【题型】解答题　【知识点】立体几何　【难度】medium
如图, 在棱长均为 4 的四棱柱 \(ABCD-A_1B_1C_1D_1\) 中, \(DD_1 \perp\) 平面 \(ABCD\), \(\angle BAD = 60^\circ\), \(E\) 为线段 \(AD\) 的中点.

(1) 求平面 \(BD_1D\) 与平面 \(BD_1E\) 夹角的余弦值;

(2) 在线段 \(B_1C\) 上是否存在点 \(F\), 使得 \(DF \parallel\) 平面 \(BD_1E\)? 若存在, 请确定点 \(F\) 的位置; 若不存在, 请说明理由.
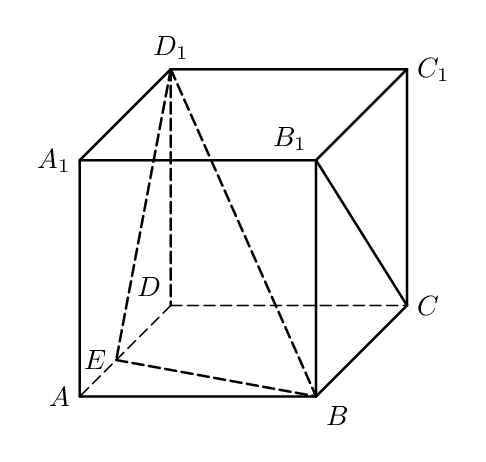
【解答】
\textbf{【答案】}
(1) \(\dfrac{\sqrt{15}}{5}\);
(2) 存在, 点 \(F\) 为线段 \(B_1C\) 的靠近点 \(C\) 的三等分点.

\vspace{1em}

\textbf{【解析】}
连接 \(AC\), 与 \(BD\) 交于点 \(O\), 连接 \(A_1C_1\), \(B_1D_1\), 交于点 \(O_1\), 连接 \(OO_1\), 因为 \(DD_1 \perp\) 平面 \(ABCD\), 所以 \(OO_1 \perp\) 平面 \(ABCD\). 由题意得四边形 \(ABCD\) 为菱形, 所以 \(OA\), \(OB\), \(OO_1\) 两两垂直, 以 \(O\) 为坐标原点, \(OA\), \(OB\), \(OO_1\) 所在直线分别为 \(x\) 轴、\(y\) 轴、\(z\) 轴, 建立如图所示的空间直角坐标系.

---

(1) 由题意, 得 \(B(0,2,0)\), \(D_1(0,-2,4)\), \(E(\sqrt{3},-1,0)\),

所以 \(\overrightarrow{EB} = (-\sqrt{3},3,0)\), \(\overrightarrow{ED_1} = (-\sqrt{3},-1,4)\),

设平面 \(BD_1E\) 的法向量为 \(\vec{n} = (x,y,z)\),

则
\[
\begin{cases}
\vec{n} \cdot \overrightarrow{EB} = 0 \\
\vec{n} \cdot \overrightarrow{ED_1} = 0
\end{cases}
\implies
\begin{cases}
-\sqrt{3}x + 3y = 0, \\
-\sqrt{3}x - y + 4z = 0.
\end{cases}
\]

令 \(x = \sqrt{3}\), 则 \(y = 1\), \(z = 1\),

所以 \(\vec{n} = (\sqrt{3},1,1)\) 是平面 \(BD_1E\) 的一个法向量,

因为 \(OA \perp\) 平面 \(BD_1D\), 所以平面 \(BD_1D\) 的一个法向量为 \(\vec{m} = (1,0,0)\),

设平面 \(BD_1D\) 与平面 \(BD_1E\) 夹角为 \(\theta\),

则
\[
\cos\theta = |\cos\langle \vec{n},\vec{m} \rangle| = \frac{|\vec{n} \cdot \vec{m}|}{|\vec{n}||\vec{m}|} = \frac{\sqrt{3}}{\sqrt{5} \times 1} = \frac{\sqrt{15}}{5},
\]

即平面 \(BD_1D\) 与平面 \(BD_1E\) 夹角的余弦值为 \(\dfrac{\sqrt{15}}{5}\).

(2) 假设在线段 \(B_1C\) 上存在点 \(F\), 使得 \(DF \parallel\) 平面 \(BD_1E\), 设 \(\overrightarrow{CF} = \lambda \overrightarrow{CB_1}\ (\lambda \in [0,1])\),

因为 \(D(0,-2,0)\), \(C(-2\sqrt{3},0,0)\), \(B_1(0,2,4)\), 所以 \(\overrightarrow{CB_1} = (2\sqrt{3},2,4)\), \(\overrightarrow{DC} = (-2\sqrt{3},2,0)\),

\[
\overrightarrow{CF} = \lambda \overrightarrow{CB_1} = \lambda(2\sqrt{3},2,4) = (2\sqrt{3}\lambda,2\lambda,4\lambda),
\]

所以
\[
\overrightarrow{DF} = \overrightarrow{DC} + \overrightarrow{CF} = (-2\sqrt{3},2,0) + (2\sqrt{3}\lambda,2\lambda,4\lambda) = (2\sqrt{3}(\lambda-1),2(\lambda+1),4\lambda),
\]

因为 \(DF \parallel\) 平面 \(BD_1E\), 所以 \(\overrightarrow{DF} \perp \vec{n}\), 即 \(\overrightarrow{DF} \cdot \vec{n} = 0\),

所以
\[
(2\sqrt{3}(\lambda-1),2(\lambda+1),4\lambda) \cdot (\sqrt{3},1,1) = 0,
\]
即 \(12\lambda - 4 = 0\),

解得 \(\lambda = \dfrac{1}{3} \in [0,1]\),

所以在线段 \(B_1C\) 上存在点 \(F\), 使得 \(DF \parallel\) 平面 \(BD_1E\), 此时点 \(F\) 为线段 \(B_1C\) 的靠近点 \(C\) 的三等分点.
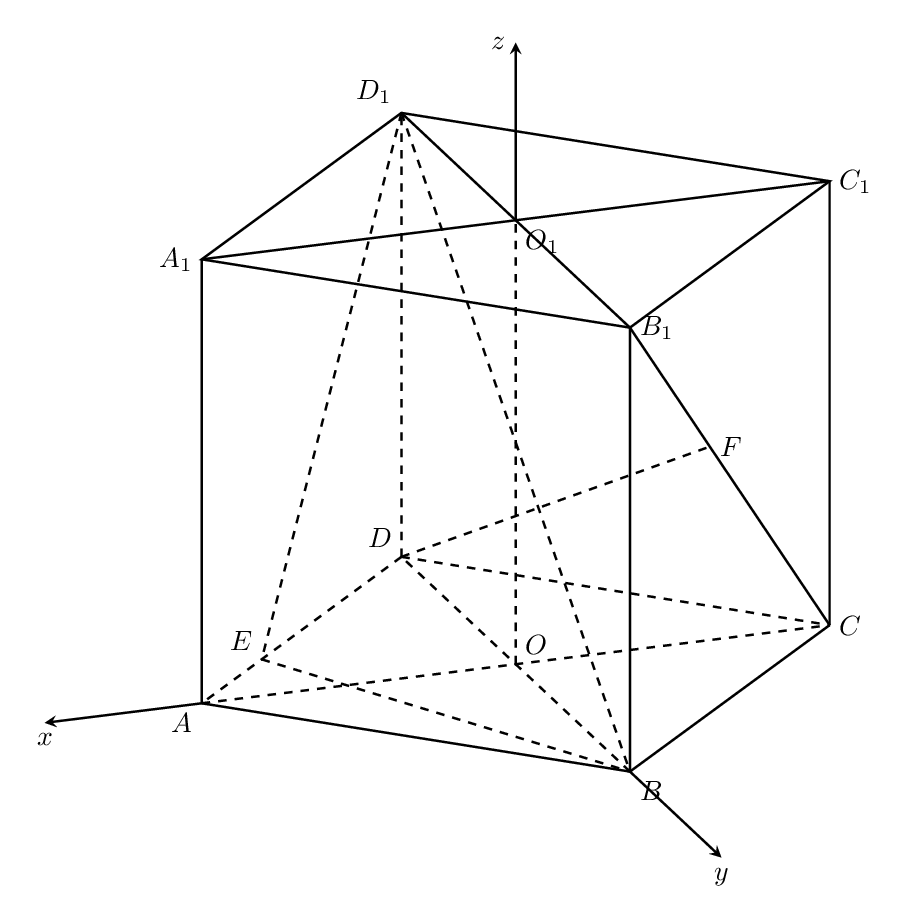